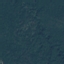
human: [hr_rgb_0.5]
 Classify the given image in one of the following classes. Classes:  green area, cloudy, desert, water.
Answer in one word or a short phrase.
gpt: green area